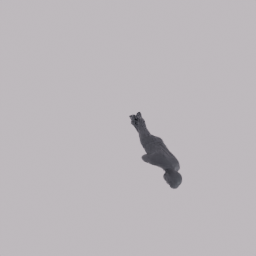
Label: people